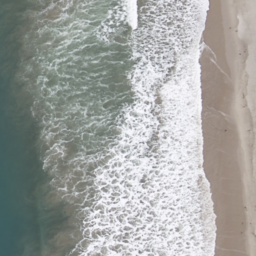
Label: beach